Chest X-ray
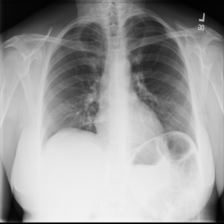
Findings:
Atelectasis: negative
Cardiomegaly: negative
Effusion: negative
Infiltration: negative
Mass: negative
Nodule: negative
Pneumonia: negative
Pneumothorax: negative
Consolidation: negative
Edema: negative
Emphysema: negative
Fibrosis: negative
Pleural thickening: negative
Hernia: negative